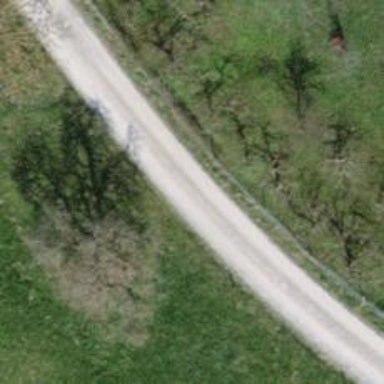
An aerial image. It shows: Unclassified road with compacted surface.